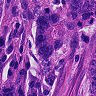
Metastatic tissue present: yes